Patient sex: M
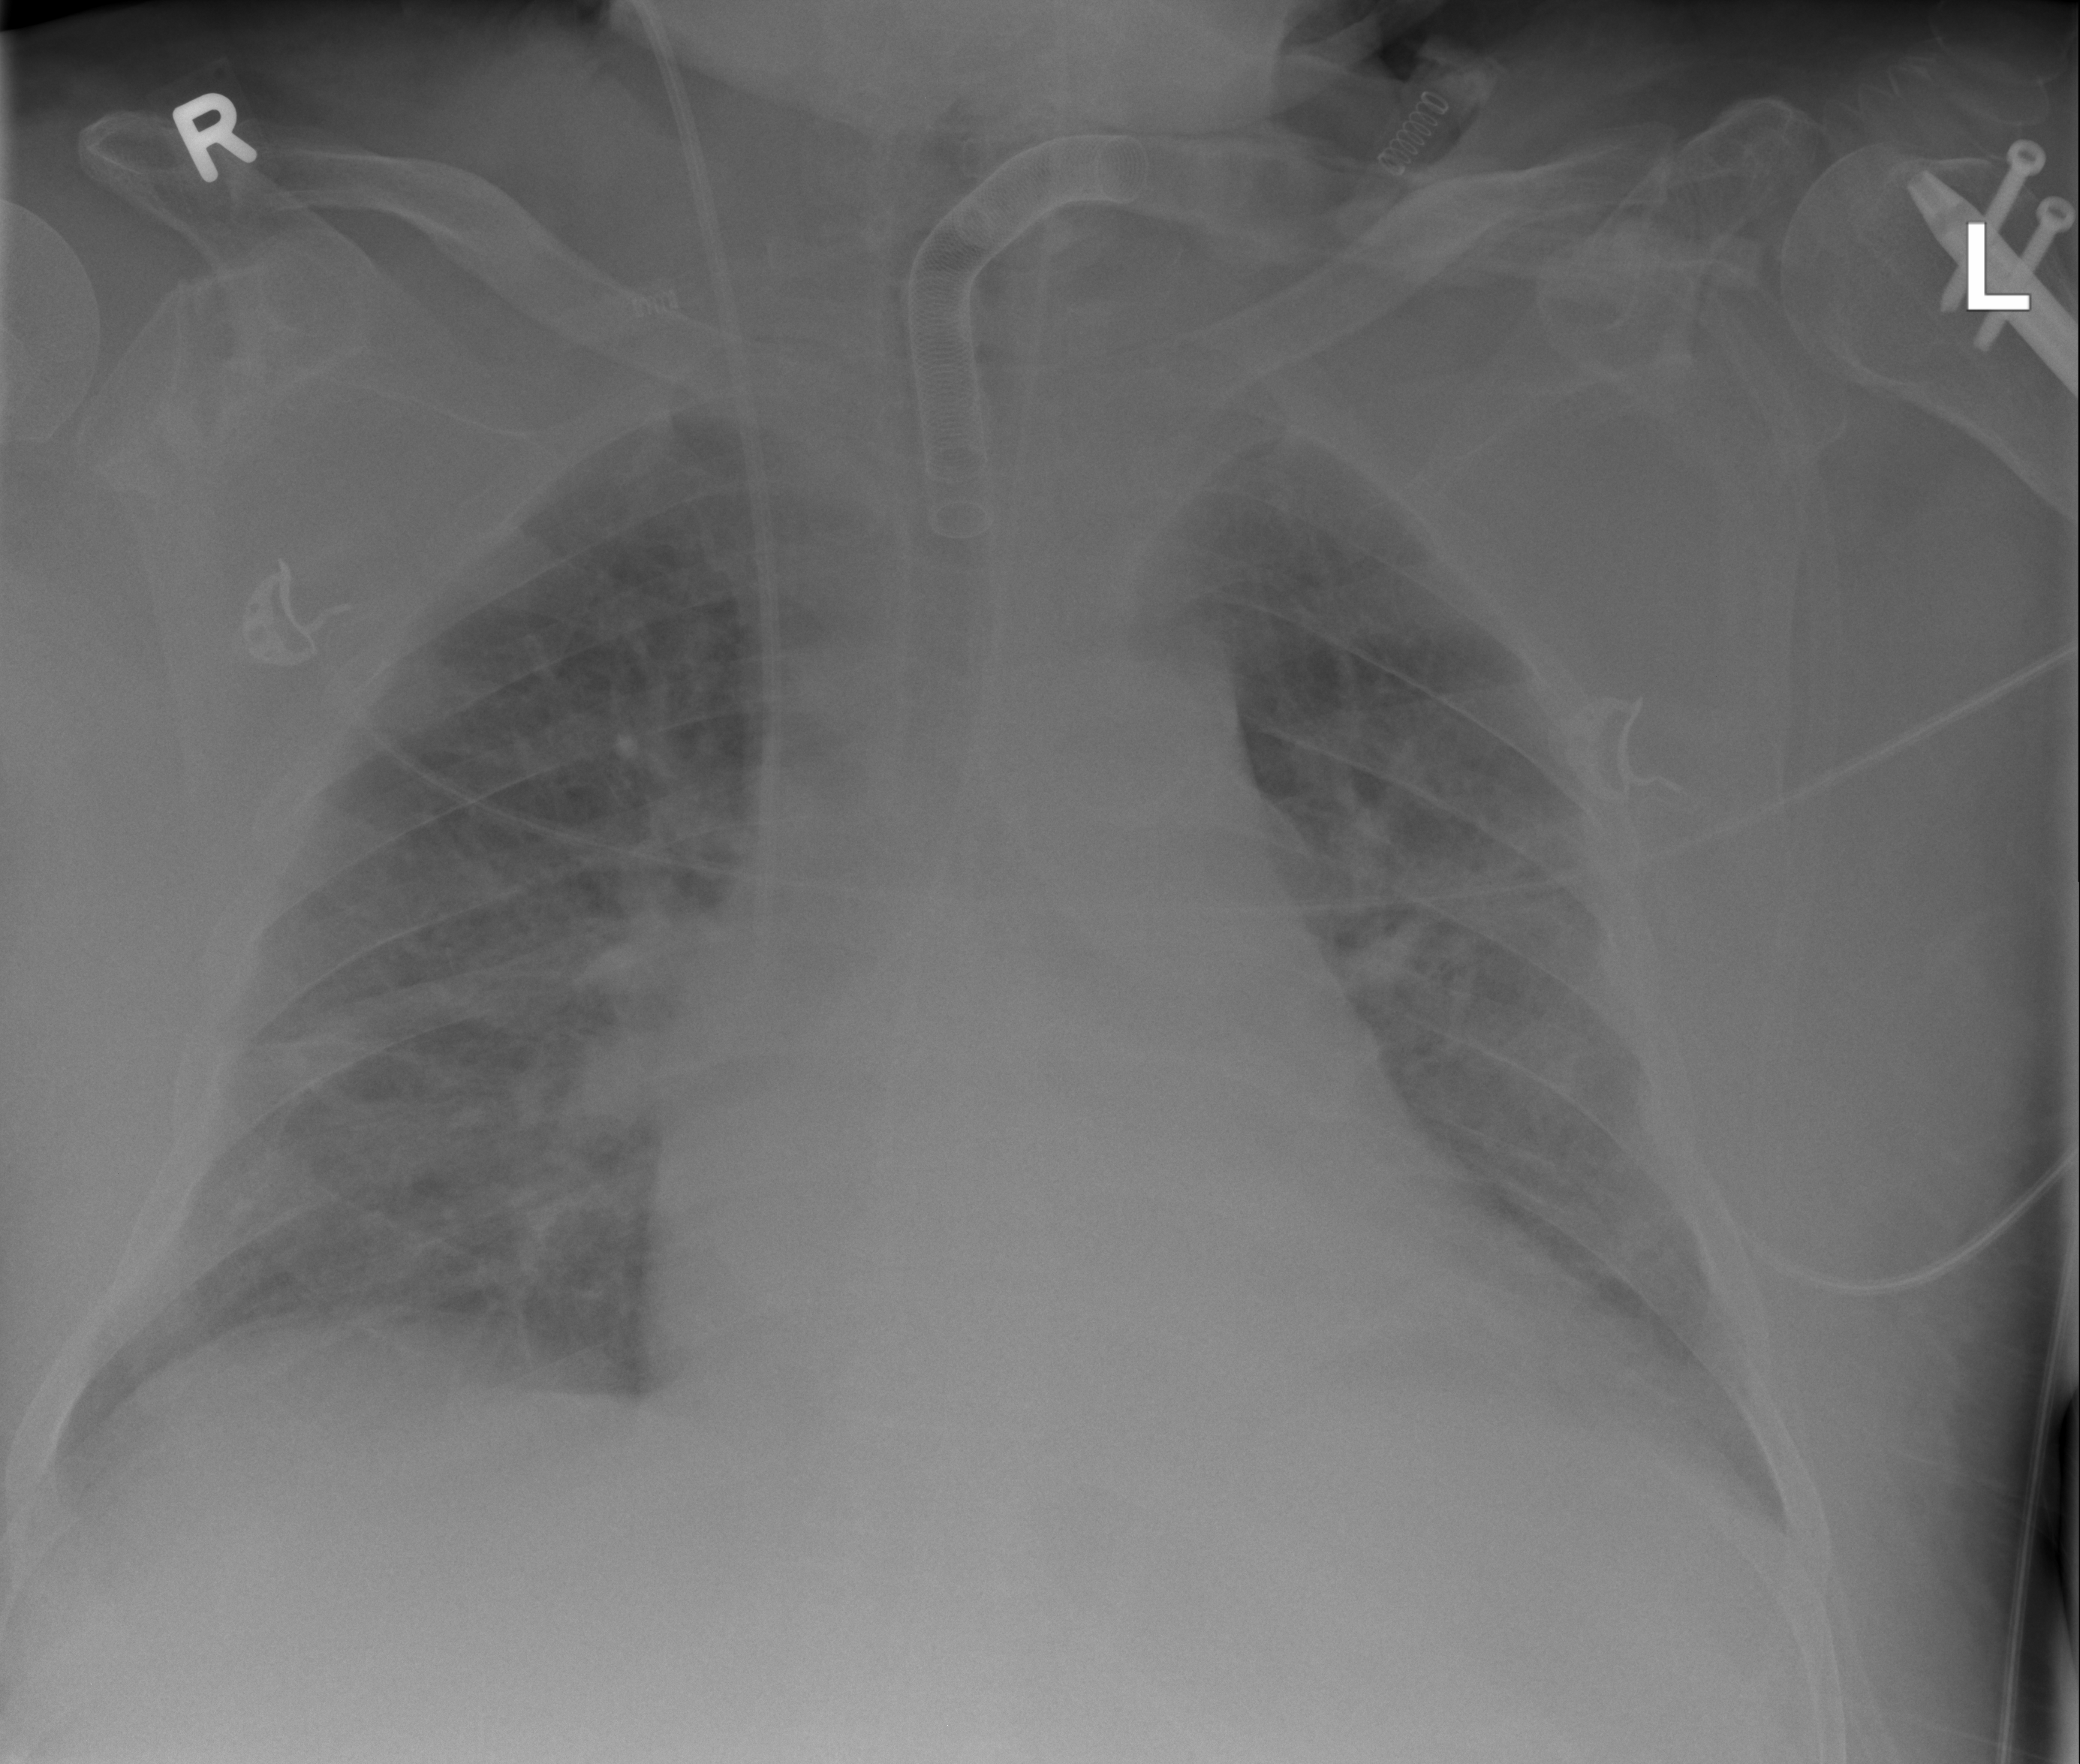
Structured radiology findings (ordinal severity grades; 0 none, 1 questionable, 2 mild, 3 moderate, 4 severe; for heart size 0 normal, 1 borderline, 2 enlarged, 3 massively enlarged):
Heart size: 2
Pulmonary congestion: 2
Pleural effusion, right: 2
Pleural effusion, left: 2
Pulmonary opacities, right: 2
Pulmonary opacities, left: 2
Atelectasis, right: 3
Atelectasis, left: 3